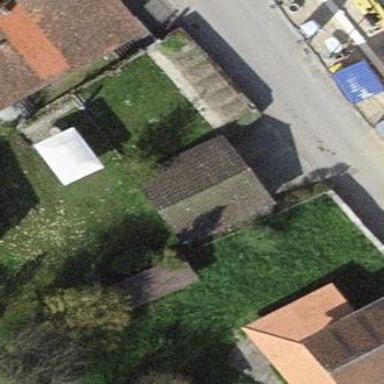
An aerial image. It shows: Garage.